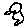
Label: line